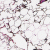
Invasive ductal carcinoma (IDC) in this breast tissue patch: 0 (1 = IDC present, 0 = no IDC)